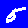
Digit: 5